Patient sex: M
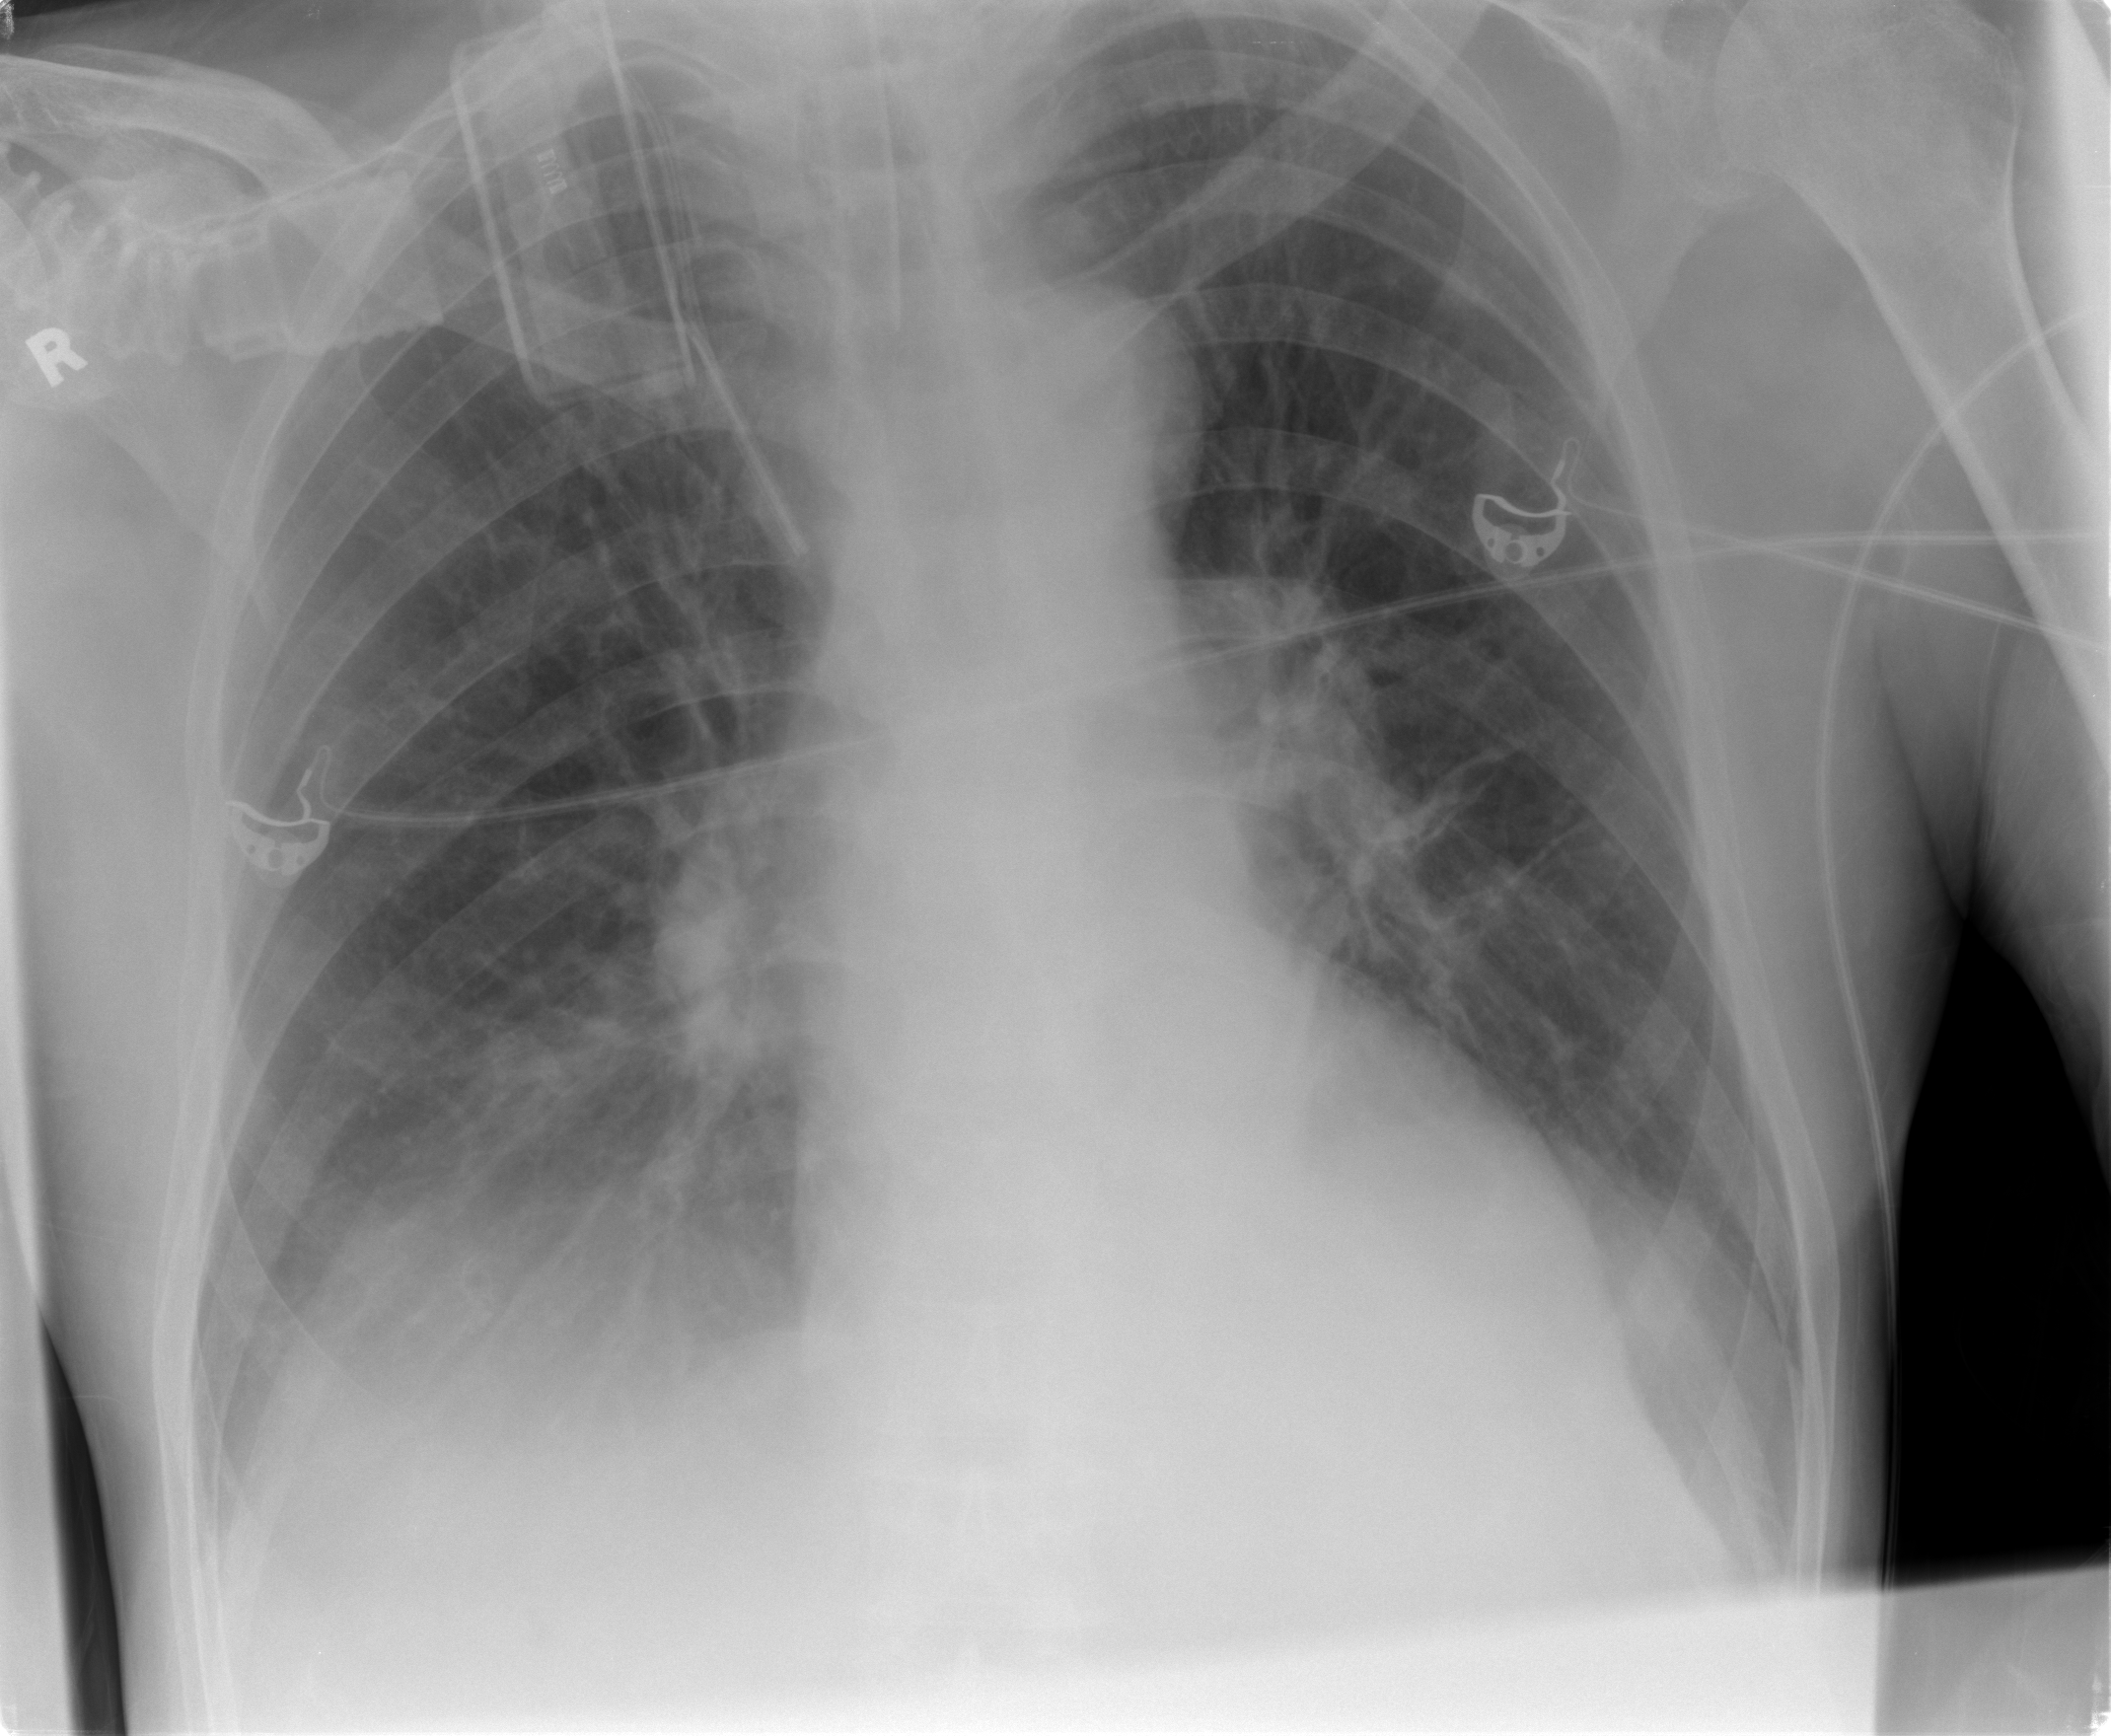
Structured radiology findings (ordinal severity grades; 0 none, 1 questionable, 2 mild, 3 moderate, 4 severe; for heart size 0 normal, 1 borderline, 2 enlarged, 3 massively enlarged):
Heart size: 0
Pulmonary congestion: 0
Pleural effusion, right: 1
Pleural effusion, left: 0
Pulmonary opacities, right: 0
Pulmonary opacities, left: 0
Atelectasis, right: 0
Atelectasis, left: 0